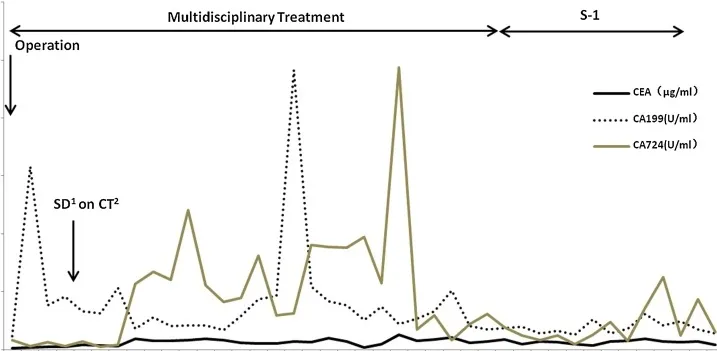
Clinical course and treatment of the patient. (1) Stable disease; (2) Computed tomography.
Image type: chart (chart)